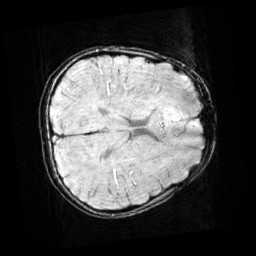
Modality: SWI
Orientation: axial
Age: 11
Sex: male
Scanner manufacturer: siemens
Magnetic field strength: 3 T
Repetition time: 0.027 s
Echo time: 0.02 s